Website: apple
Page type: customer-info-address
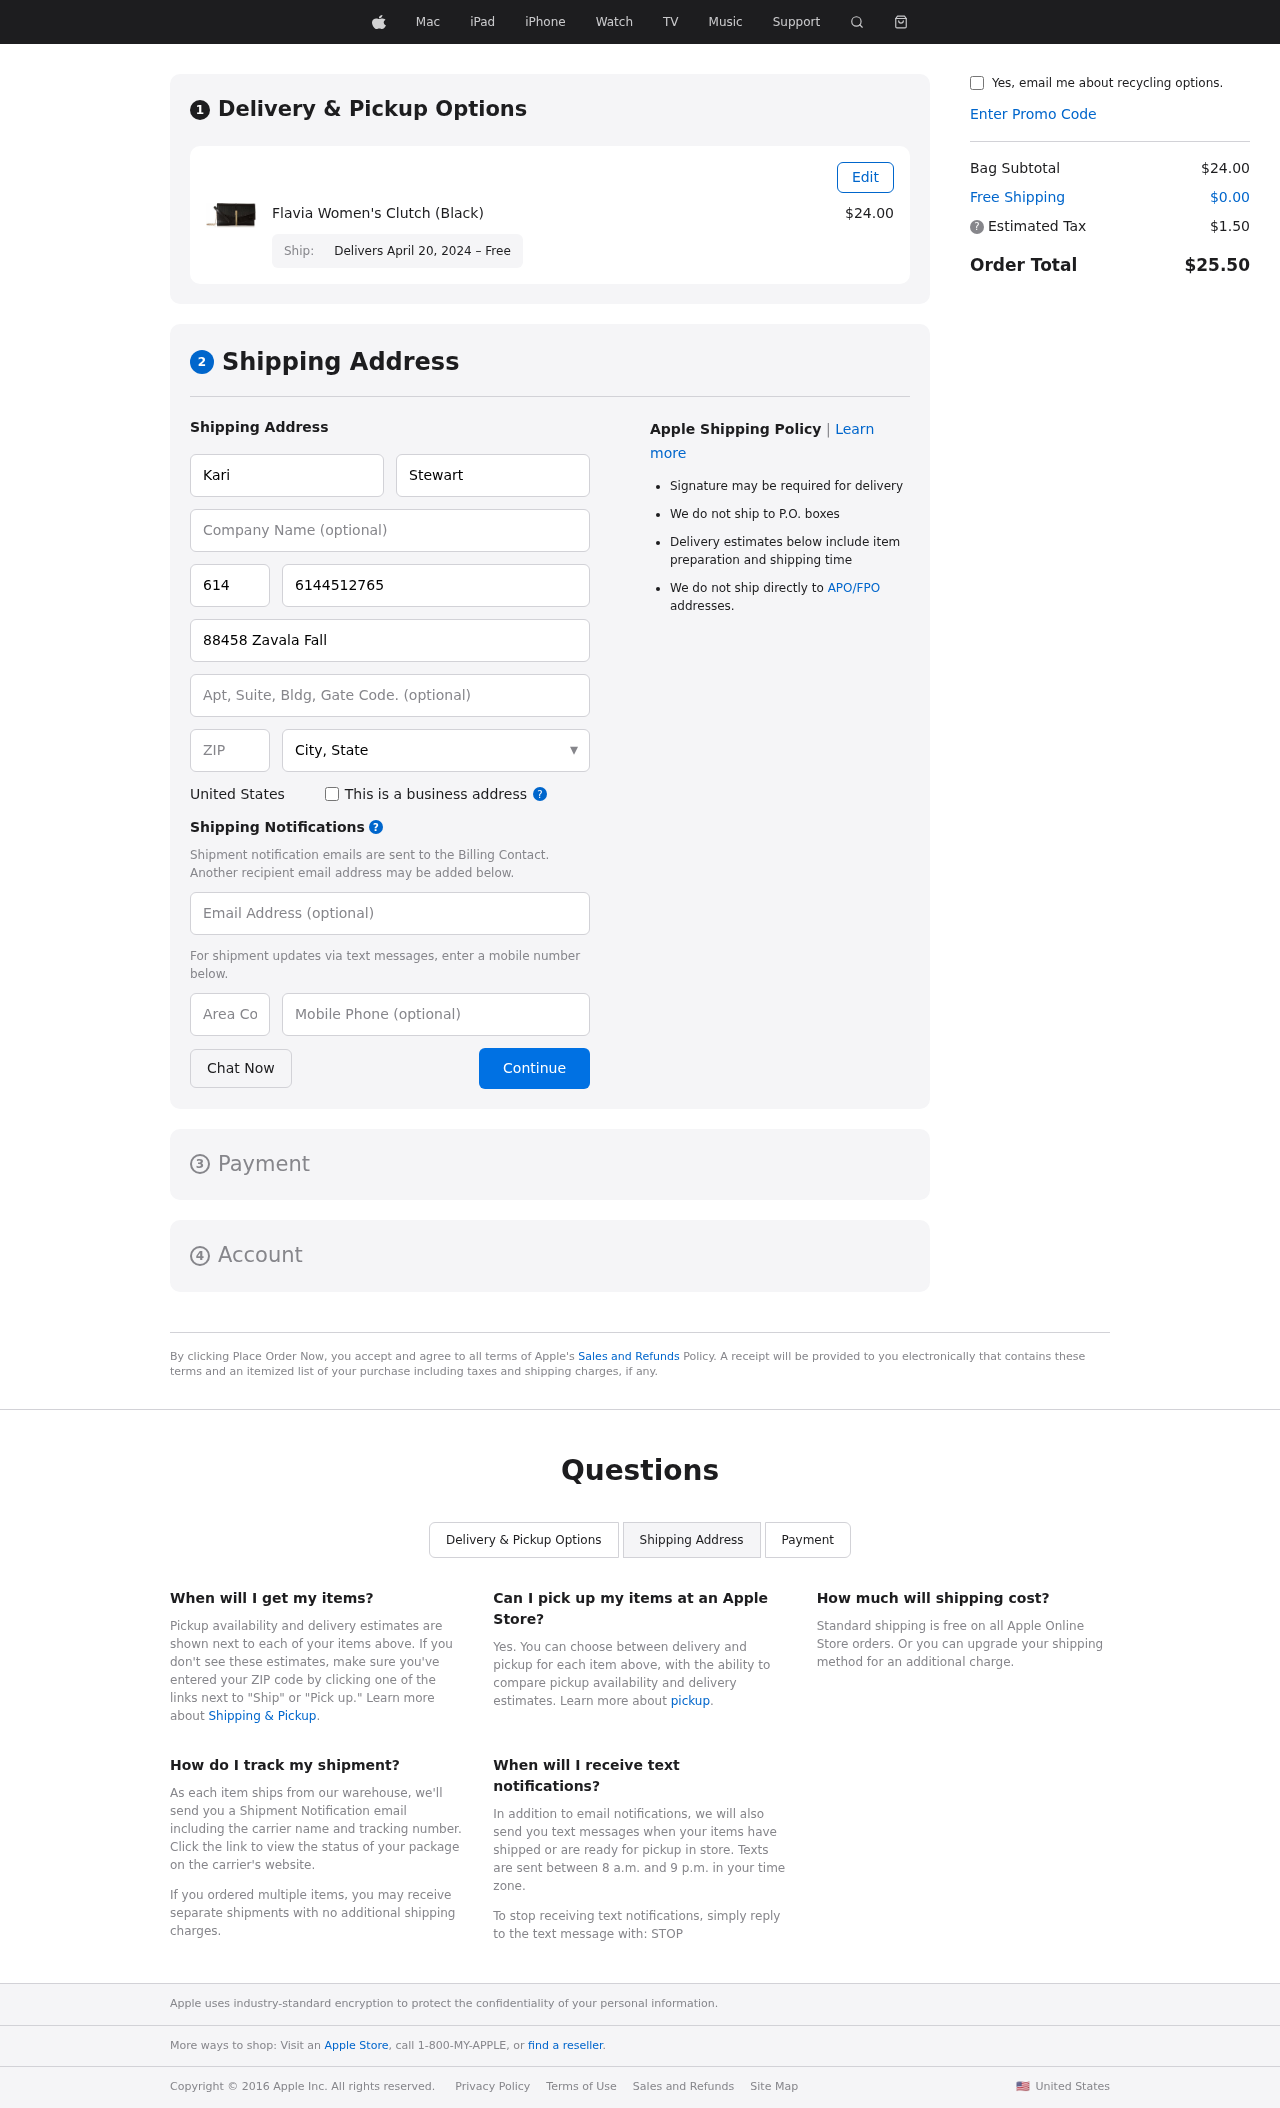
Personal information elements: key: PII_CITY_STATE
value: New Luismouth, WV
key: PII_COUNTRY
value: United States
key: PII_EMAIL
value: kstewart@yahoo.com
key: PII_FIRSTNAME
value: Kari
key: PII_LASTNAME
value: Stewart
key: PII_PHONE
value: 6144512765
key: PII_PHONE_AREA
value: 614
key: PII_POSTCODE
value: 80887
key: PII_STREET
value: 88458 Zavala Fall
Product elements: key: PRODUCT1_NAME
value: Flavia Women's Clutch (Black)
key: PRODUCT1_PRICE
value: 24
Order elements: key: ORDER_DELIVERY_DATE
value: Delivers April 20, 2024 – Free
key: ORDER_SUBTOTAL
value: $24.00
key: ORDER_SHIPPING_COST
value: $0.00
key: ORDER_TAX
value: $1.50
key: ORDER_TOTAL
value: $25.50